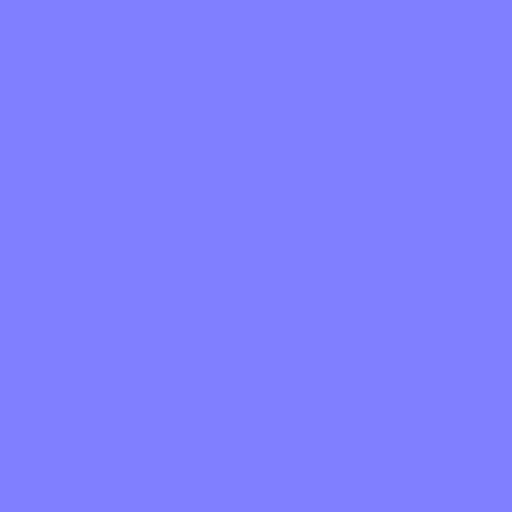
black marble reflective rough